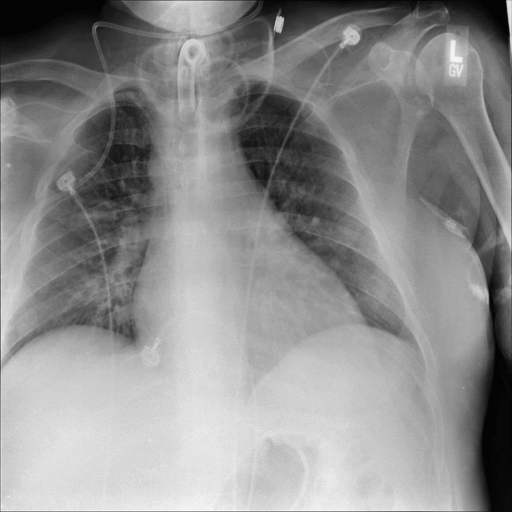
Finding: NORMAL